Question: I am generating a table at runtime, now i want to POST all these data so i can insert it into database.
I want to post all name and quantities into my Codeigniter controller.

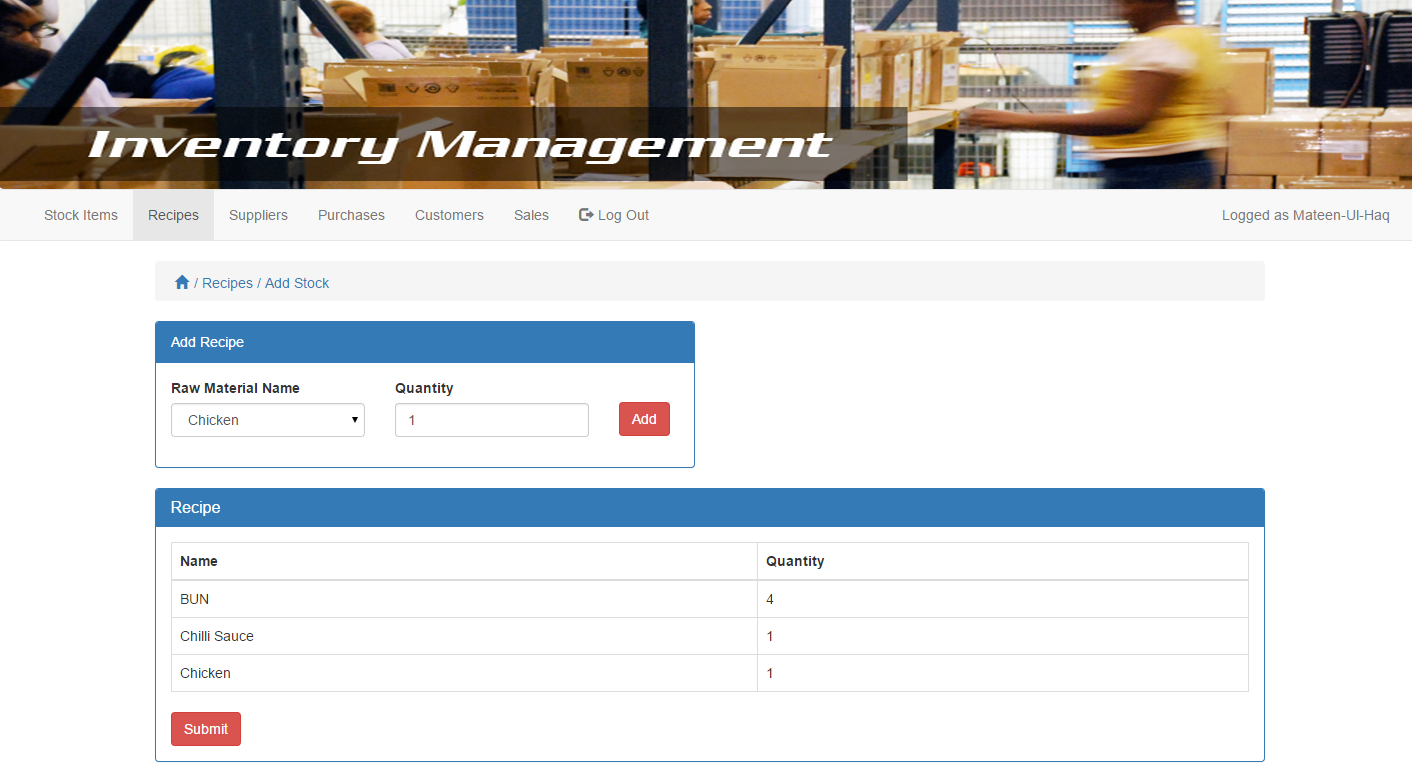
Answer: using 'jQuery'
'''
$.(document).ready(function(){
$.post('YourController/methodName/paraMeter').done(function(data){
alert('Success !');
})
})
'''
I am generating a table at runtime,
> now i want to POST all these data [-- ON READY -- POST Required DATA --]
so i can
> insert it into database. [ Controller -> Model ]
I want to post
> all name and quantities into my Codeigniter controller. [ -- Fetch by '$('#id').html()' or '.value()' Anything you are okay with and Send to Controller via '.post' method as your data in PARAMETERS ]
Thanks and Regards